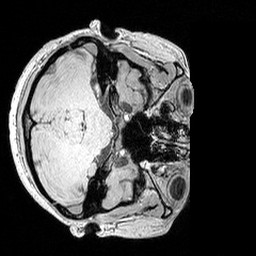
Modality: MP2RAGE
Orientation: axial
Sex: female
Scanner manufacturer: siemens
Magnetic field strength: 3 T
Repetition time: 5 s
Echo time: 0.00292 s